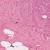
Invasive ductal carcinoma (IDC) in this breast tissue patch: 0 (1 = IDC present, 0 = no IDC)